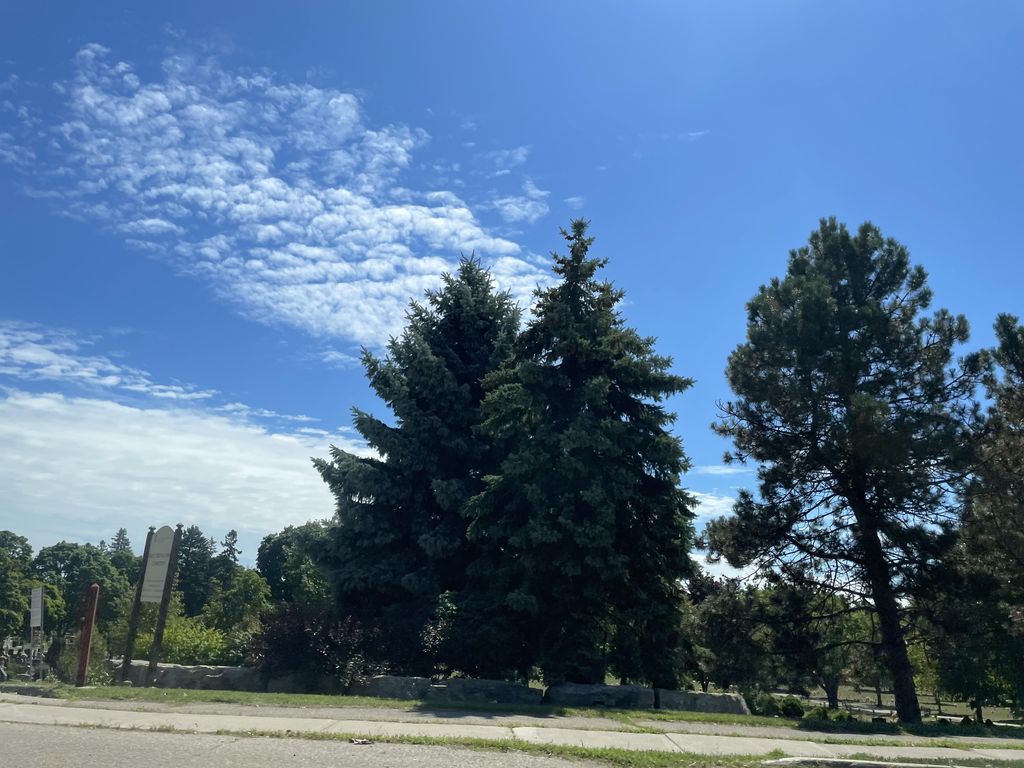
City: hamilton